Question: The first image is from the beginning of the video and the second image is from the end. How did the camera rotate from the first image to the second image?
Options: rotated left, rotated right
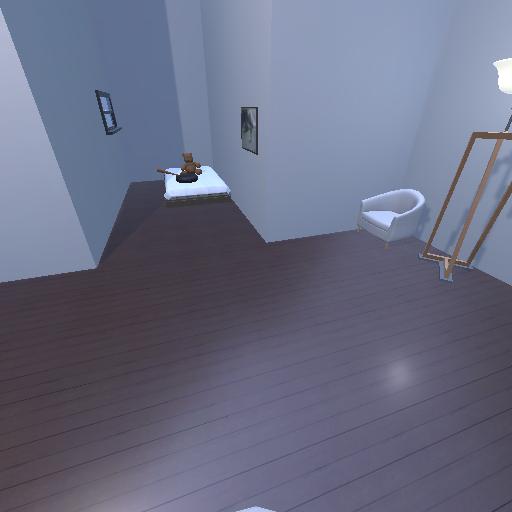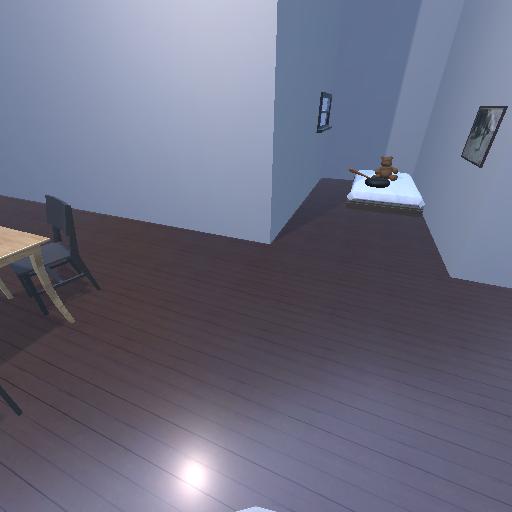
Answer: rotated left